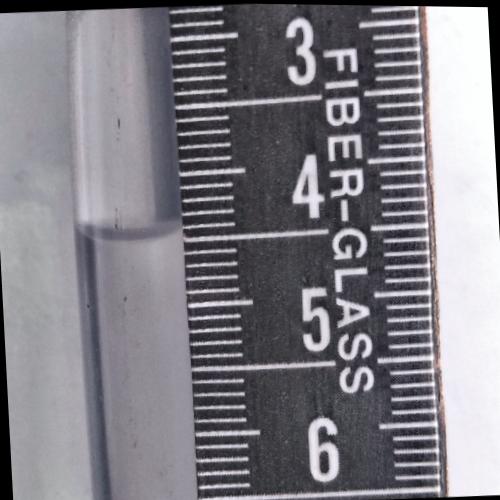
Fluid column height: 4.4 cm